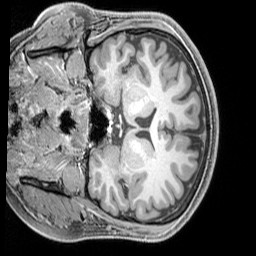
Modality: T1w
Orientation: coronal
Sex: male
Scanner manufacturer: siemens
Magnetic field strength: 3 T
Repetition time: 2.3 s
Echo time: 0.00226 s